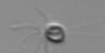
Label: Calciopappus